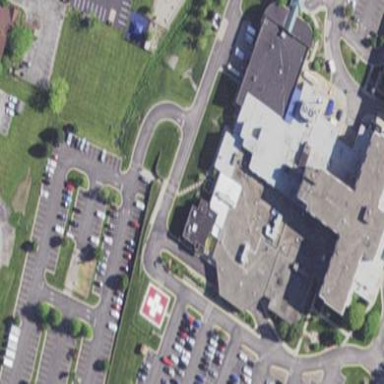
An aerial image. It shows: Hospital building.